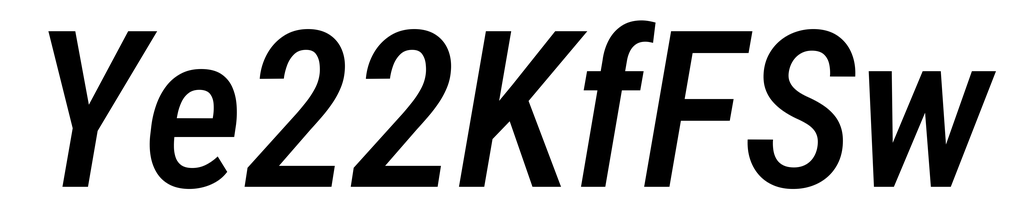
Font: Roboto-Italic_Condensed_Medium_Italic